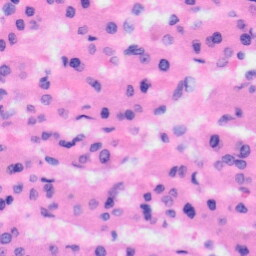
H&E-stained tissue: Liver